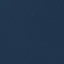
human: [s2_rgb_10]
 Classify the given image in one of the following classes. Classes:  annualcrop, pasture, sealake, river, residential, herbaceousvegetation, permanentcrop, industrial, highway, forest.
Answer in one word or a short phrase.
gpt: SeaLake